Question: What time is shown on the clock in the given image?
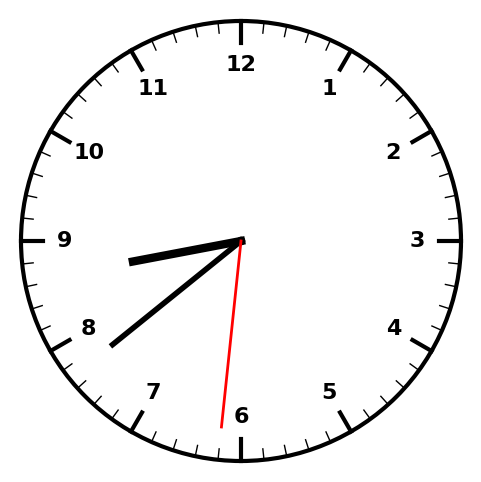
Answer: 08:38:31